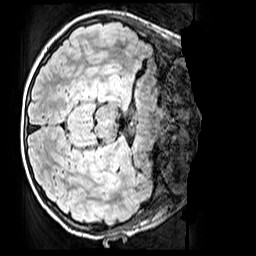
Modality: FLAIR
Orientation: axial
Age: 9
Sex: male
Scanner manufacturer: siemens
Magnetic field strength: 3 T
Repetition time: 5 s
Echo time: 0.388 s